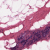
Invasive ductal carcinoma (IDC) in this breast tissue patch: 0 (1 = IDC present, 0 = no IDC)